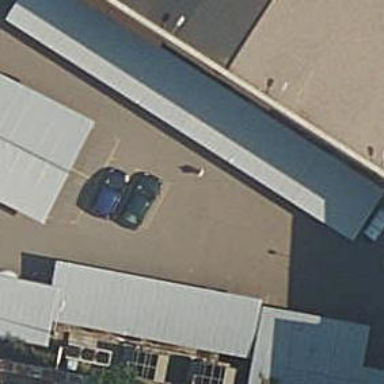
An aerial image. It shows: View of roof of building.